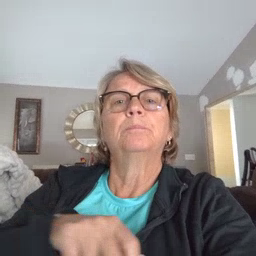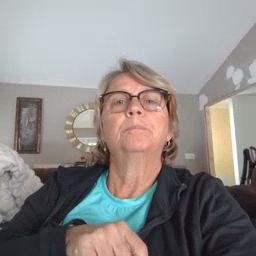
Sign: vacuum